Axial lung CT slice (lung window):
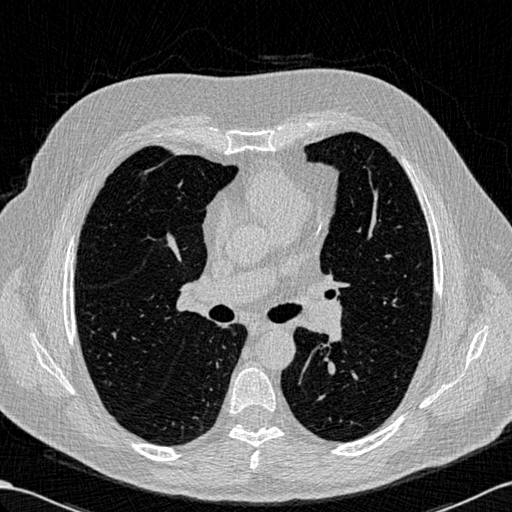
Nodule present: no